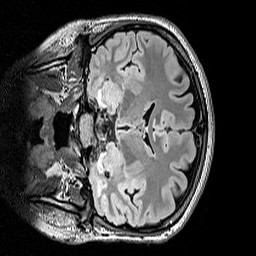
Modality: FLAIR
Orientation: coronal
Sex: female
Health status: ill
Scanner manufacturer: siemens
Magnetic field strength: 3 T
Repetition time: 5 s
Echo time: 0.388 s